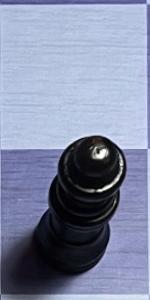
Label: Queen_Black